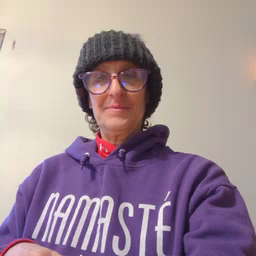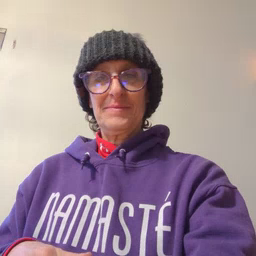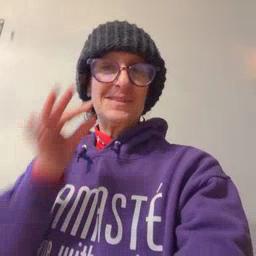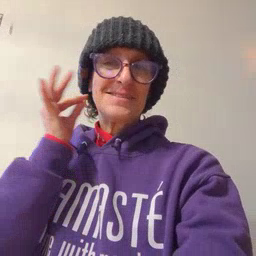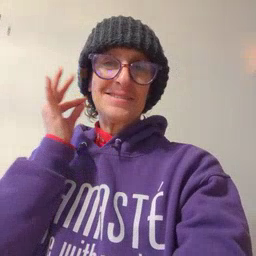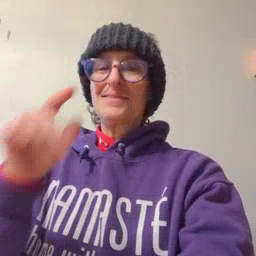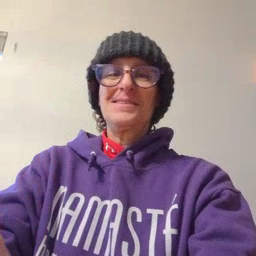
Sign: kitty